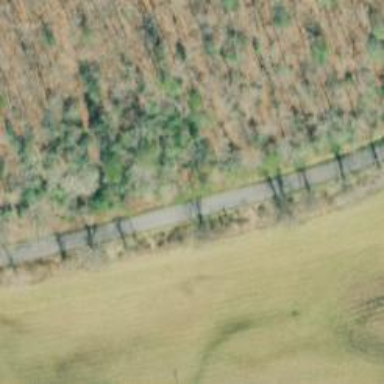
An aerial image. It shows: Unclassified road with asphalt surface.